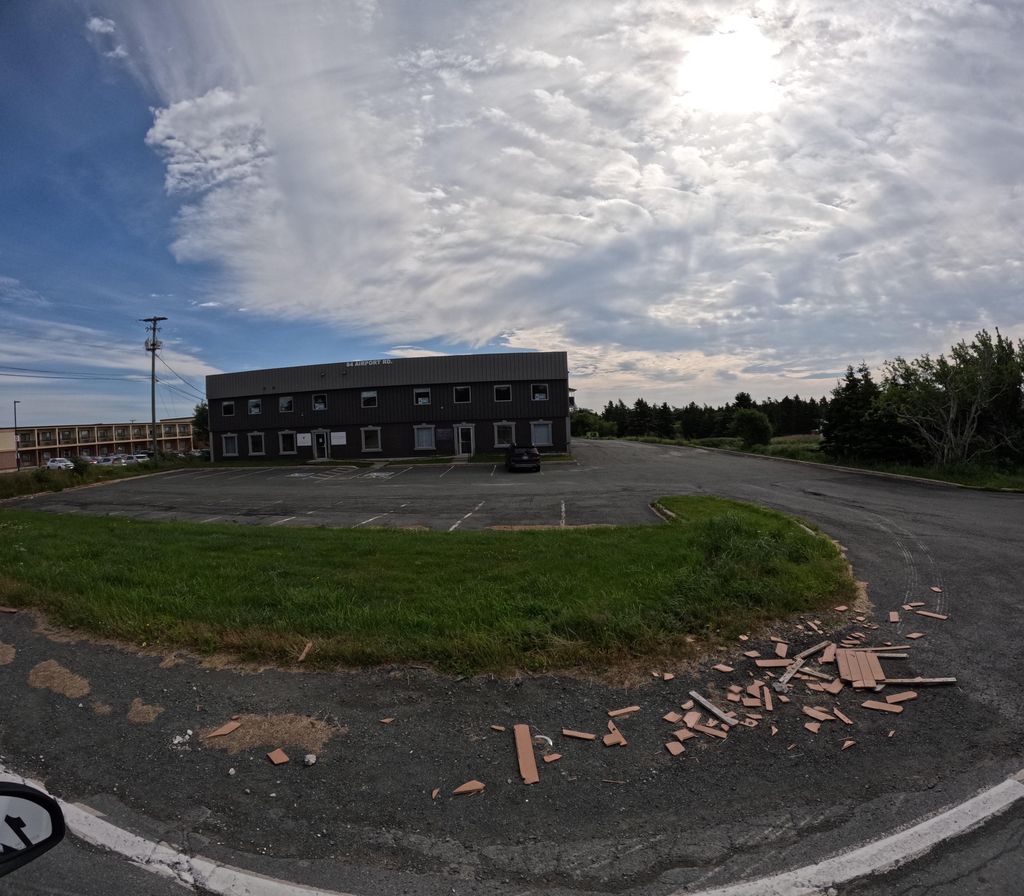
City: st_johns